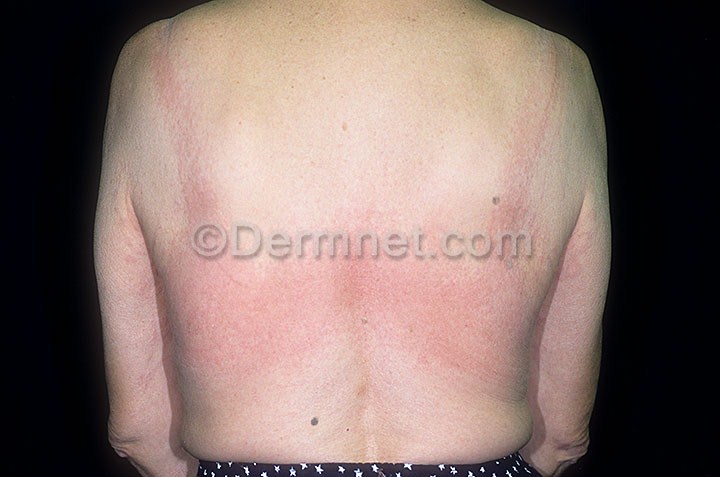
Disease: Poison Ivy Photos and other Contact Dermatitis